Interaction volume radius: 5 \u00c5
Interaction volume height: 30 \u00c5
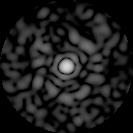
Disorder parameter: 0.818